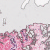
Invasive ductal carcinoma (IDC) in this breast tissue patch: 0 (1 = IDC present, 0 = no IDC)